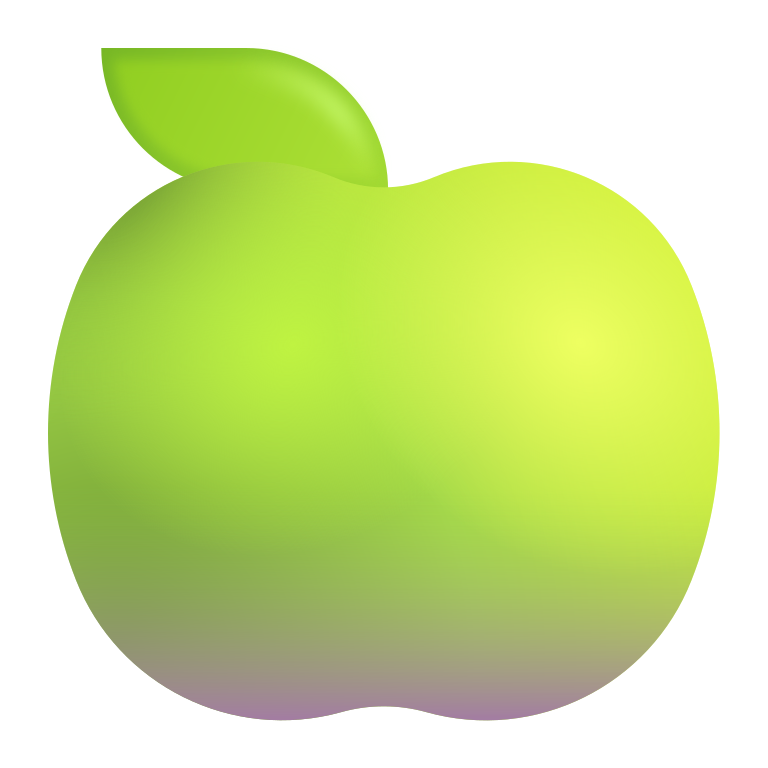
green apple color